Question: I tried to google this but could not find anything.
Do you have any idea how to create inverted cone graph like this?

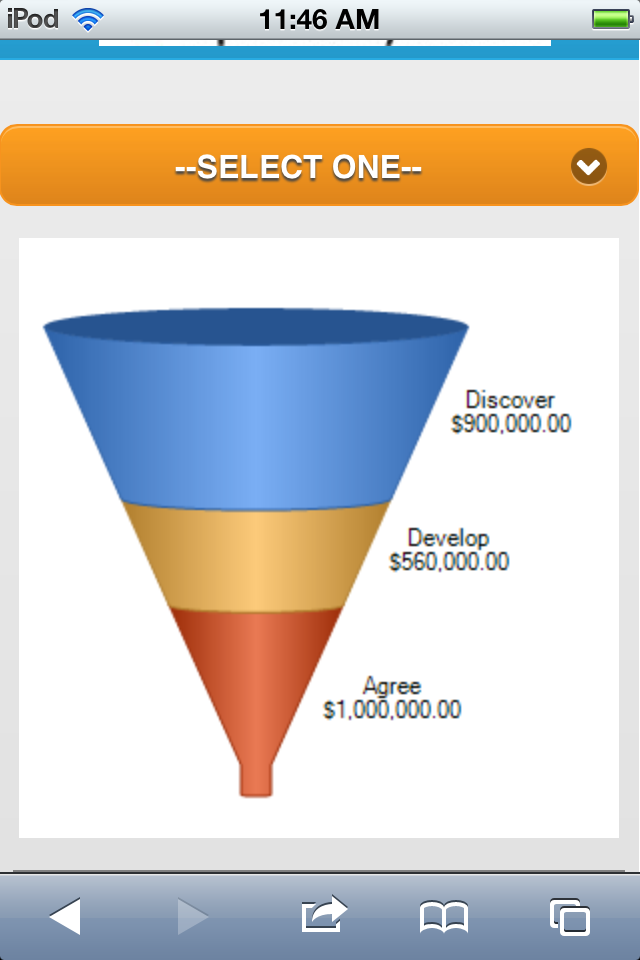
Answer: I don't think that there is any direct API which does this.
But you can try to draw or plot it using
<URL>
or
try using 'CoreGraphics' Framework at more basic level to draw something like what you want.
Hope this helps you.